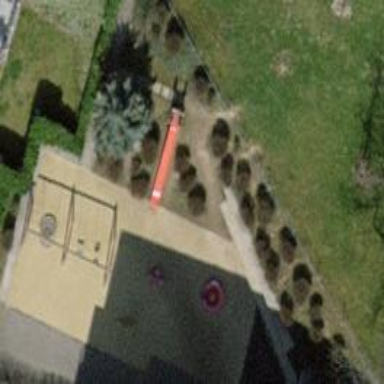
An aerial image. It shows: Playground with slide.